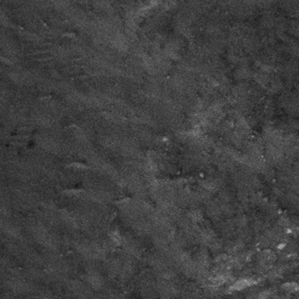
Label: frost